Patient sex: F
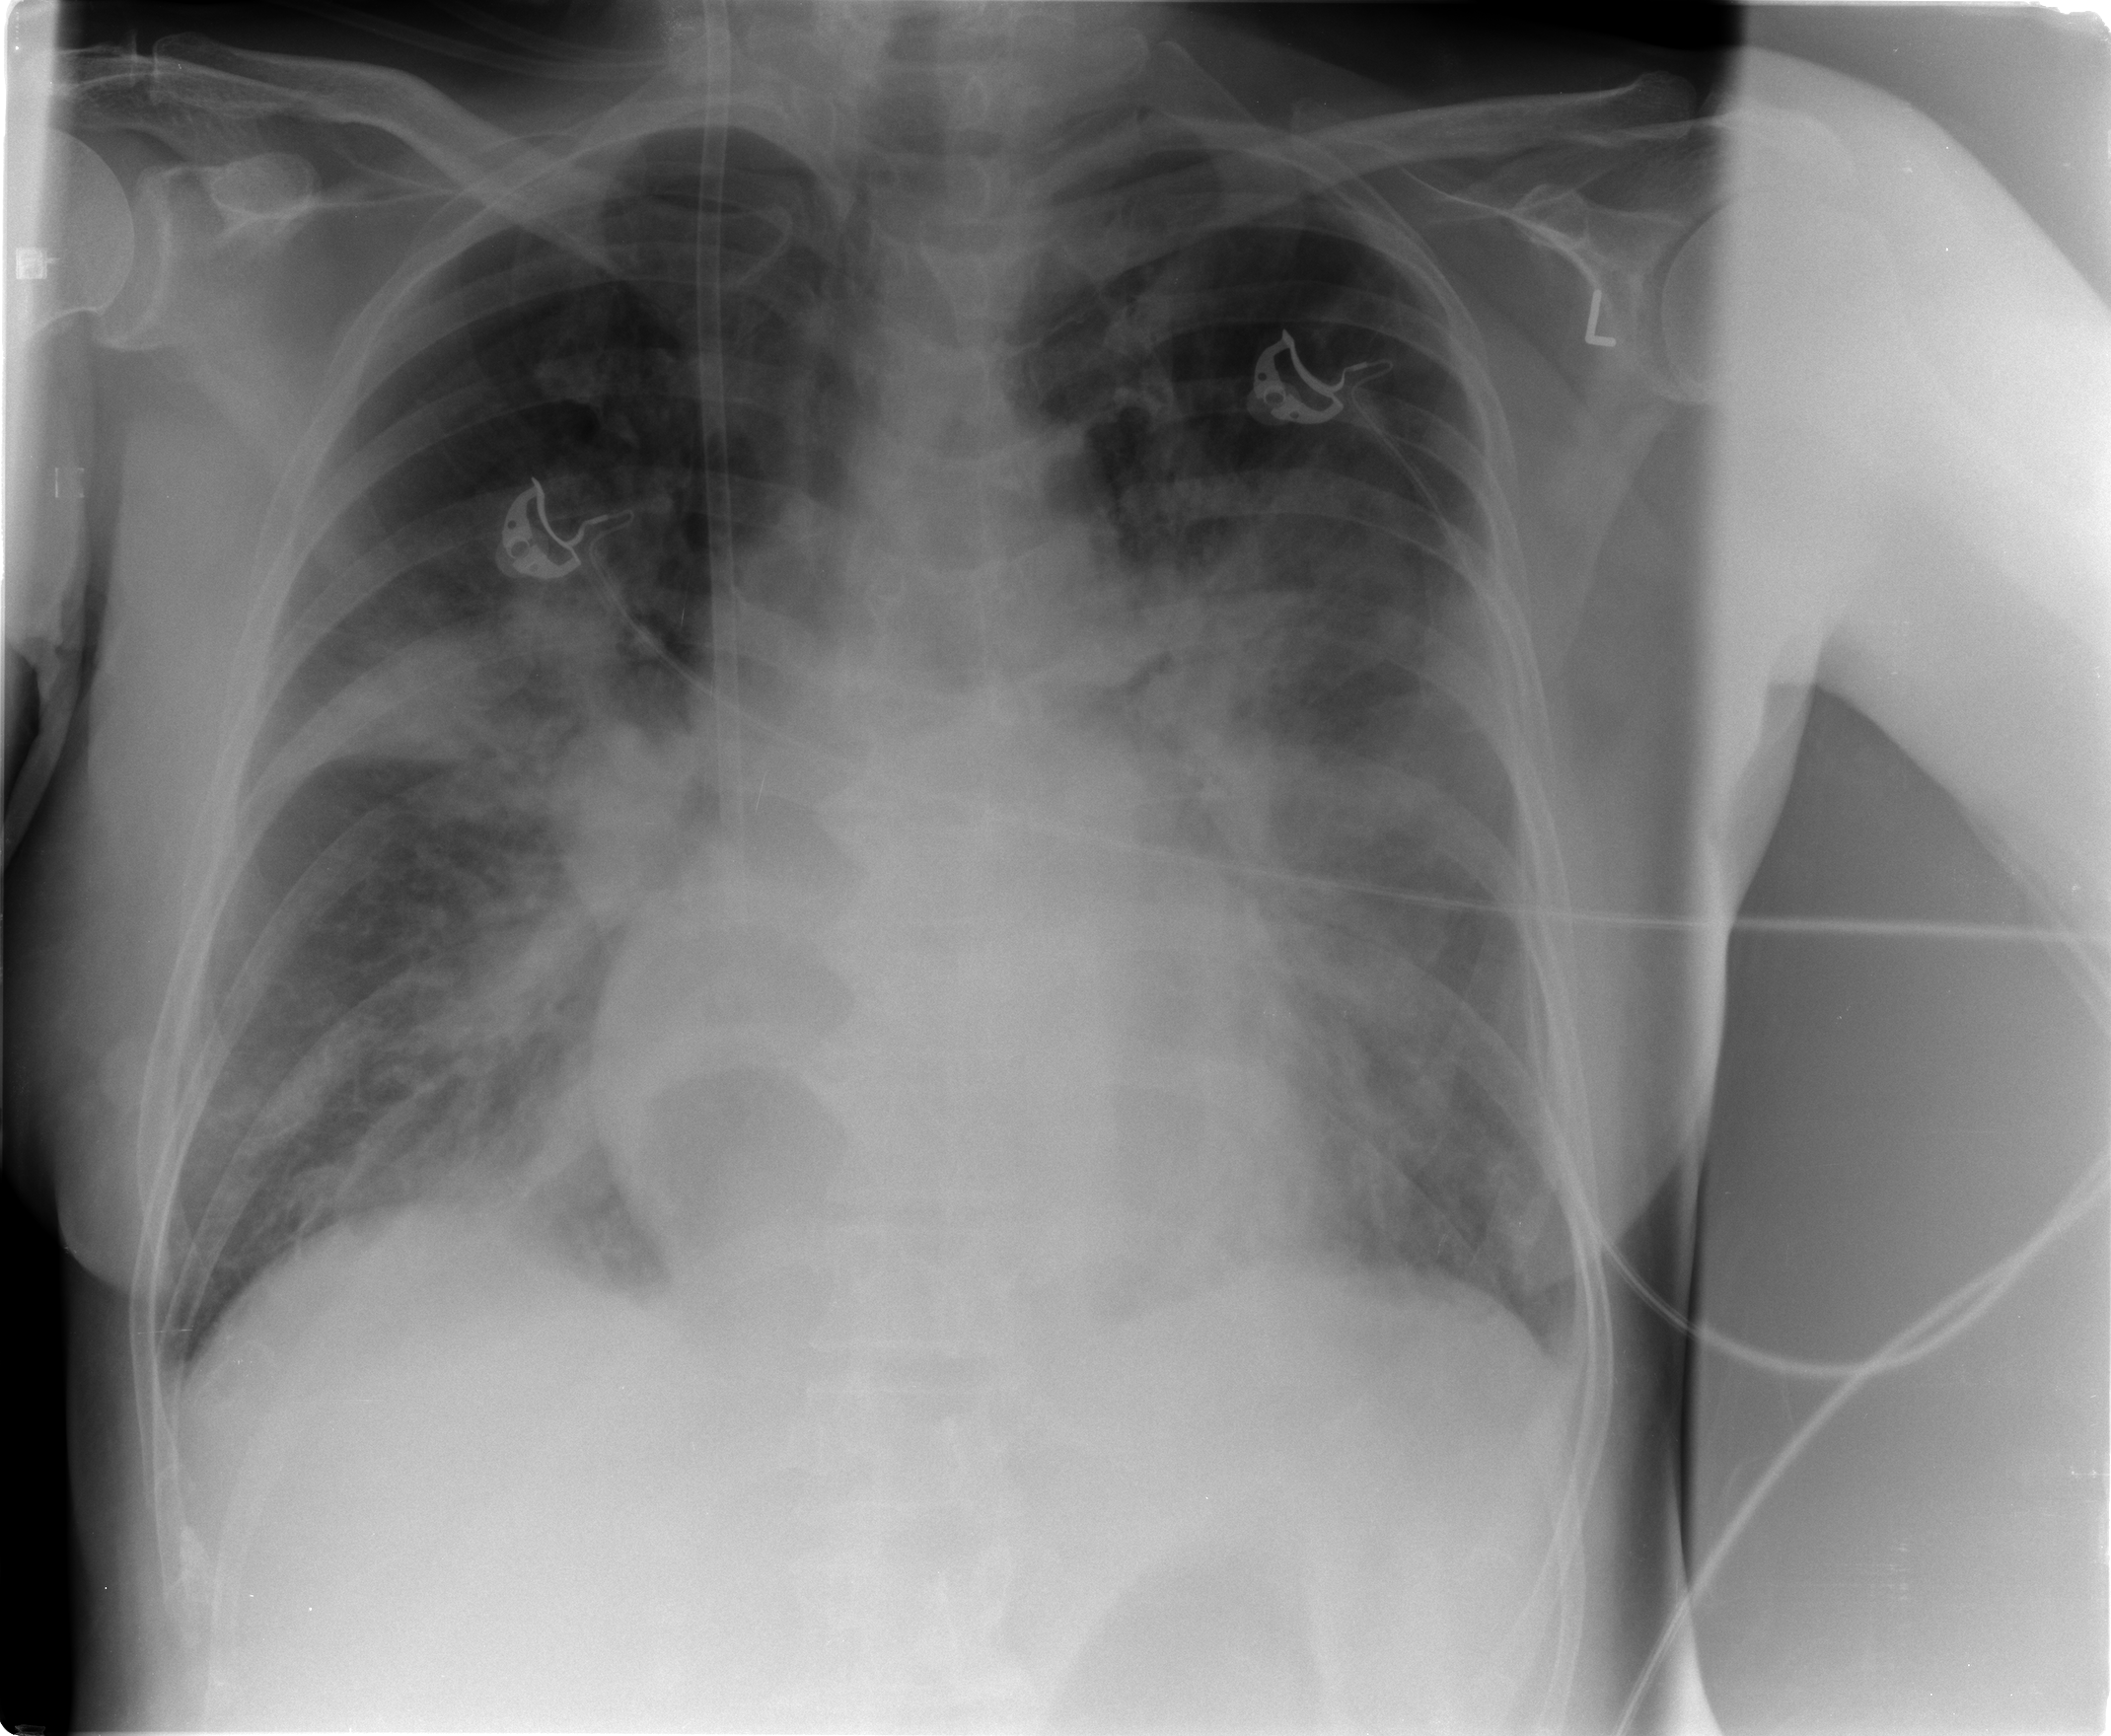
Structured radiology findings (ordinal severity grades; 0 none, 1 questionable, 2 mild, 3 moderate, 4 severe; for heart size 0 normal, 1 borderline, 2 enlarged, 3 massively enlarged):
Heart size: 0
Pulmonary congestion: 2
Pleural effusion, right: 1
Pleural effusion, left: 2
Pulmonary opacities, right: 3
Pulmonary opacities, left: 3
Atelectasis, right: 2
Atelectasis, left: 2